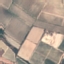
Land use / land cover: PermanentCrop